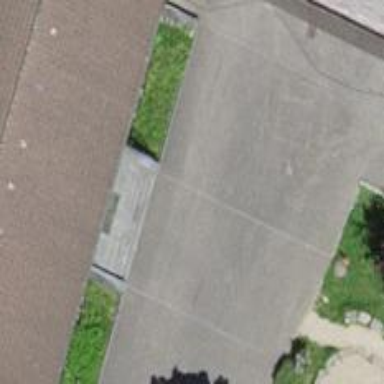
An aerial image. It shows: Steps made of paving stones.